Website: macys
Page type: gifting
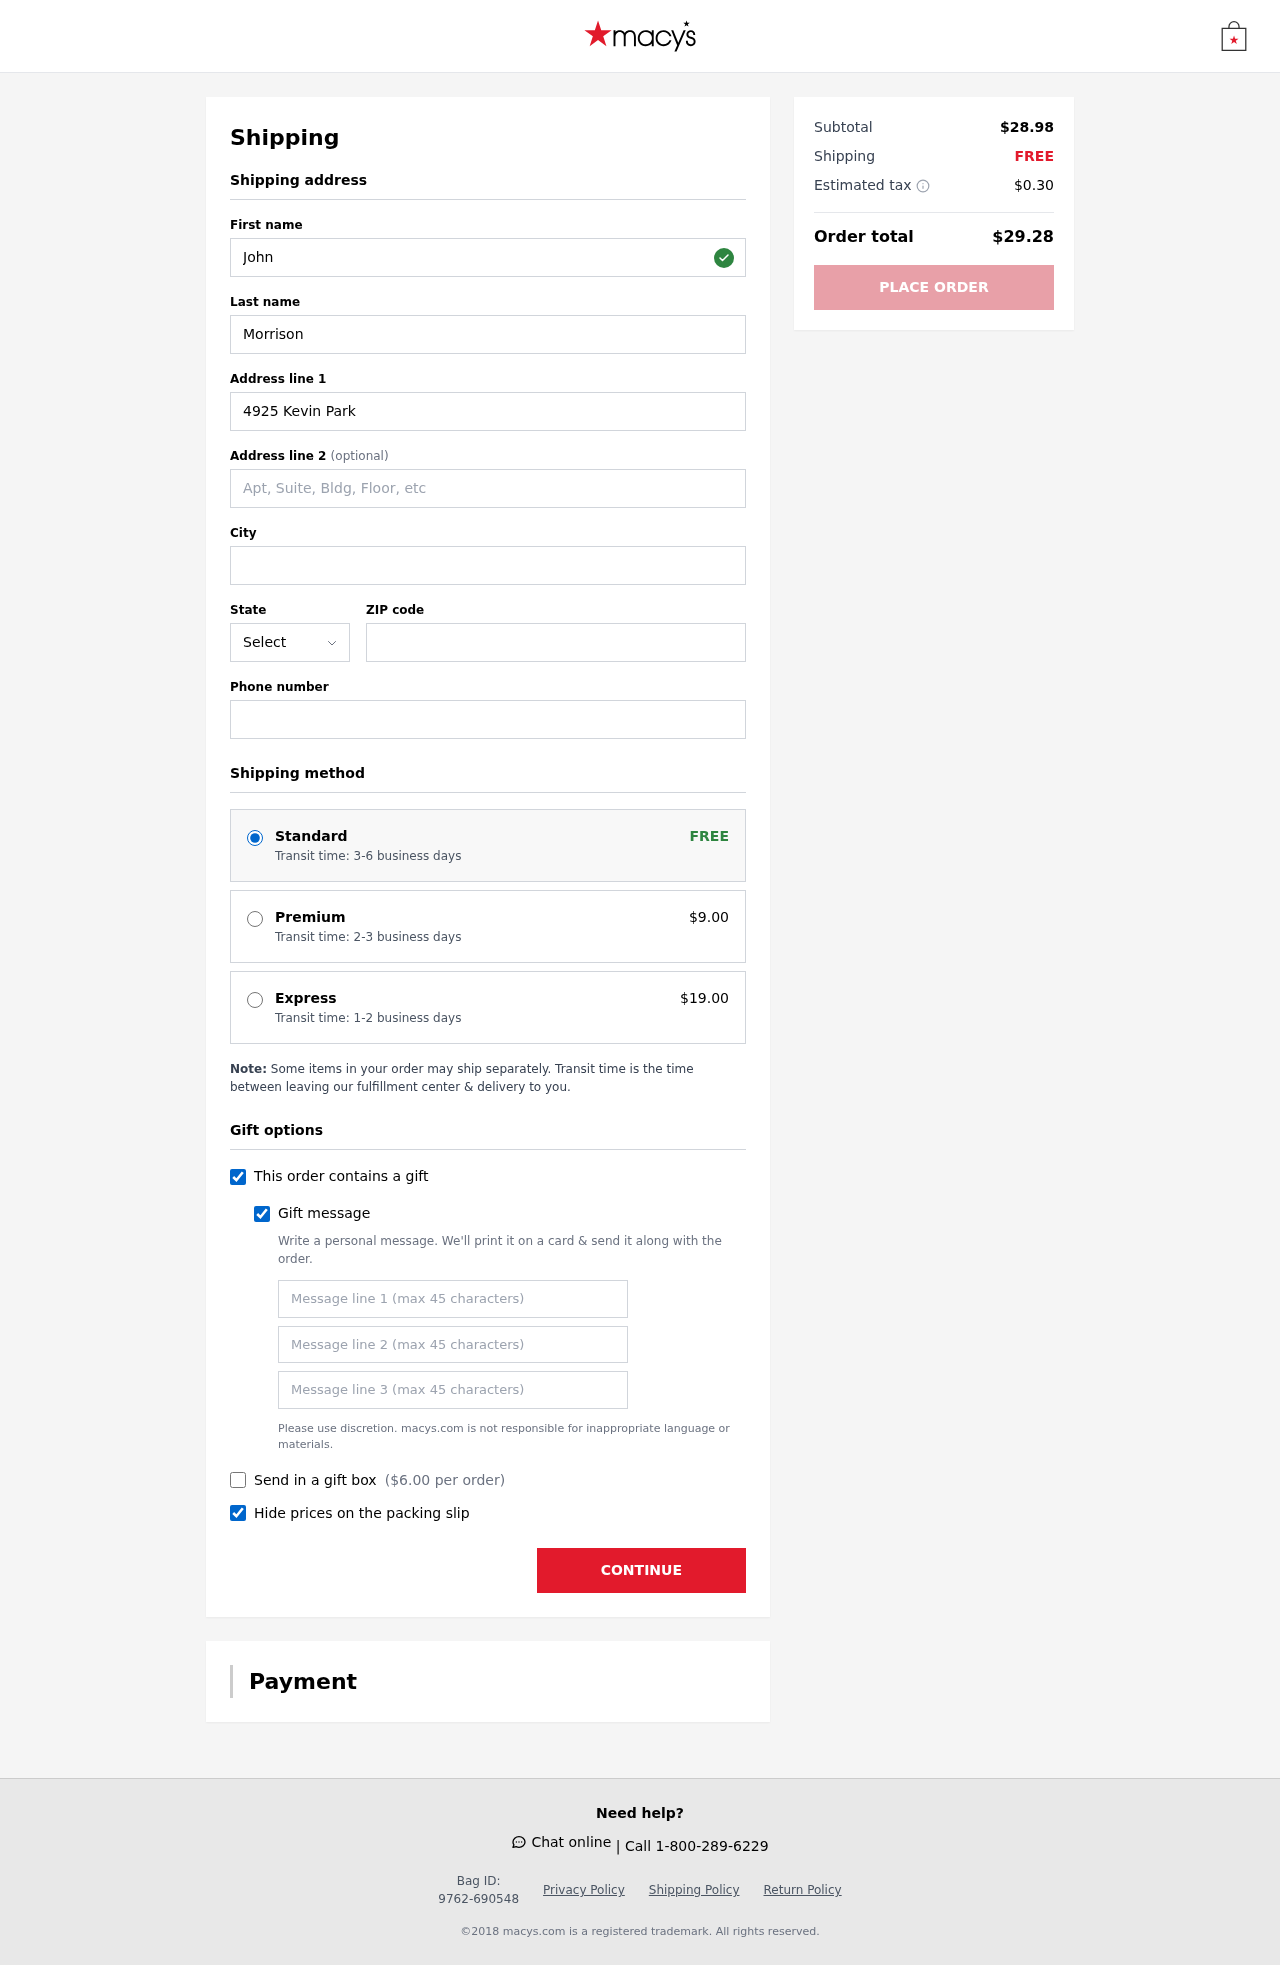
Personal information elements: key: PII_STATE_ABBR
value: NC
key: PII_FIRSTNAME
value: John
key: PII_LASTNAME
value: Morrison
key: PII_STREET
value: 4925 Kevin Park
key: PII_CITY
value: Brookeside
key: PII_POSTCODE
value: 59975
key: PII_PHONE
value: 3137570497
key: PII_GIFT_MESSAGE
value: Hey Amy, I thought you could use a little extra warmth and cheer this season! I found this lovely candle that reminds me of cozy nights and holiday magic. Enjoy every flicker!  John
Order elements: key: ORDER_SHIPPING_STANDARD
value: Transit time: 3-6 business days
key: ORDER_SHIPPING_PREMIUM
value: Transit time: 2-3 business days
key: ORDER_SHIPPING_PREMIUM_PRICE
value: $9.00
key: ORDER_SHIPPING_EXPRESS
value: Transit time: 1-2 business days
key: ORDER_SHIPPING_EXPRESS_PRICE
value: $19.00
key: ORDER_GIFT_BOX_PRICE
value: $6.00
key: ORDER_SUBTOTAL
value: $28.98
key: ORDER_SHIPPING_COST
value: FREE
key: ORDER_TAX
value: $0.30
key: ORDER_TOTAL
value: $29.28